Question: I'm having a problem with ServiceStack OrmLite for SQL Server in a Visual Studio 2013 C# project. My problem is that I'm trying to use the SqlExpression builder and it's not capturing my table schema and the generated SQL code is not correct. When I run the code, I get a System.Data.SqlClient.SqlException that says "Invalid object name 'ReportPages'."
I'm using the latest NuGet version of ServiceStack.OrmLite, which is version 4.0.24.
Let me start with the table setup. Note that I removed the foreign keys for convenience:
'''
-- Create the report pages table.
CREATE TABLE [MicroSite].[ReportPages](
[ReportPageID] [int] IDENTITY(1,1) NOT NULL,
<URL> NULL,
<URL> NULL,
[AccessLevel] [int] NOT NULL,
[AssignedEmployeeId] [int] NOT NULL,
[Disabled] [bit] NOT NULL,
[Deleted] [bit] NOT NULL,
[ReportSectionID] [int] NOT NULL,
[Index] [int] NOT NULL,
[Cover] [bit] NOT NULL,
CONSTRAINT [PK_dbo.ReportSections] PRIMARY KEY CLUSTERED
(
[ReportPageID] ASC
)WITH (PAD_INDEX = OFF, STATISTICS_NORECOMPUTE = OFF, IGNORE_DUP_KEY = OFF, ALLOW_ROW_LOCKS = ON, ALLOW_PAGE_LOCKS = ON) ON [PRIMARY]
) ON [PRIMARY]
GO
-- Create the report sections table.
CREATE TABLE [MicroSite].[ReportSections](
[ReportSectionID] [int] IDENTITY(1,1) NOT NULL,
<URL> NULL,
[ReportID] [int] NOT NULL,
CONSTRAINT [PK_dbo.ReportSectionGroups] PRIMARY KEY CLUSTERED
(
[ReportSectionID] ASC
)WITH (PAD_INDEX = OFF, STATISTICS_NORECOMPUTE = OFF, IGNORE_DUP_KEY = OFF, ALLOW_ROW_LOCKS = ON, ALLOW_PAGE_LOCKS = ON) ON [PRIMARY]
) ON [PRIMARY]
GO
-- Create the report editables table.
CREATE TABLE [MicroSite].[Editables](
[EditableID] [int] IDENTITY(1,1) NOT NULL,
[Index] [int] NOT NULL,
<URL> NULL,
<URL> NULL,
[Type] [int] NOT NULL,
[ReportPageID] [int] NOT NULL,
CONSTRAINT [PK_dbo.Editables] PRIMARY KEY CLUSTERED
(
[EditableID] ASC
)WITH (PAD_INDEX = OFF, STATISTICS_NORECOMPUTE = OFF, IGNORE_DUP_KEY = OFF, ALLOW_ROW_LOCKS = ON, ALLOW_PAGE_LOCKS = ON) ON [PRIMARY]
) ON [PRIMARY] TEXTIMAGE_ON [PRIMARY]
GO
'''
So my tables basically look like this:

Here are my POCOs:
'''
[Alias("ReportPages")]
[Schema("MicroSite")]
public partial class MicrositeReportPage : IHasId<int>
{
[Required]
public int AccessLevel { get; set; }
[Required]
public int AssignedEmployeeId { get; set; }
[Required]
public bool Cover { get; set; }
[Required]
public bool Deleted { get; set; }
[Required]
public bool Disabled { get; set; }
[Alias("ReportPageID")]
[AutoIncrement]
[PrimaryKey]
public int Id { get; set; }
[Required]
public int Index { get; set; }
public string Name { get; set; }
[Alias("ReportSectionID")]
[Required]
public int ReportSectionId { get; set; }
public string Template { get; set; }
}
[Alias("ReportSections")]
[Schema("MicroSite")]
public class MicrositeReportSection : IHasId<int>
{
[Alias("ReportSectionID")]
[AutoIncrement]
[PrimaryKey]
public int Id { get; set; }
public string Name { get; set; }
[Alias("ReportID")]
[Required]
public int ReportId { get; set; }
}
[Alias("Editables")]
[Schema("MicroSite")]
public partial class MicrositeEditable : IHasId<int>
{
public string Content { get; set; }
[Alias("EditableID")]
[AutoIncrement]
[PrimaryKey]
public int Id { get; set; }
[Required]
public int Index { get; set; }
[Alias("ReportPageID")]
[Required]
public int ReportPageId { get; set; }
public string Styles { get; set; }
[Alias("Type")]
[Required]
public int TypeId { get; set; }
}
'''
The actual SQL statement I want to generate is this:
'''
SELECT e.EditableID
, e.[Index]
, e.Content
, e.Styles
, e.Type
, e.ReportPageID
FROM
MicroSite.ReportSections AS rs
LEFT JOIN
MicroSite.ReportPages AS rp ON rp.ReportSectionID = rs.ReportSectionID AND rp.[Index] = 24
LEFT JOIN
MicroSite.Editables AS e ON e.ReportPageID = rp.ReportPageID
WHERE
rs.ReportID = 15
'''
Here is my C# code:
'''
var query = db.From<MicrositeReportSection>()
.LeftJoin<MicrositeReportSection, MicrositeReportPage>((section, page) => section.Id == page.ReportSectionId)
.LeftJoin<MicrositeReportPage, MicrositeEditable>((page, editable) => page.Id == editable.ReportPageId && page.Index == 24)
.Where<MicrositeReportSection>(section => section.ReportId == 15);
var sql = query.ToSelectStatement();
var result = db.Select<MicrositeEditable>(query)
'''
The generated SQL statement from the sql variable looks like this (I formatted it for readability):
'''
SELECT
"ReportSectionID",
"Name",
"ReportID"
FROM
"MicroSite"."ReportSections"
LEFT JOIN
"ReportPages" ON ("ReportSections"."ReportSectionID" = "ReportPages"."ReportSectionID")
LEFT JOIN "Editables"
ON (("ReportPages"."ReportPageID" = "Editables"."ReportPageID") AND ("ReportPages"."Index" = 24))
WHERE
("ReportSections"."ReportID" = 15)
'''
First, the left joins are missing the schema name, which makes the SQL statement incorrect. Second, what's going on in the select statement? Those aren't the columns from the MicrositeEditable table. Am I doing this correctly or is this an actual bug with OrmLite?
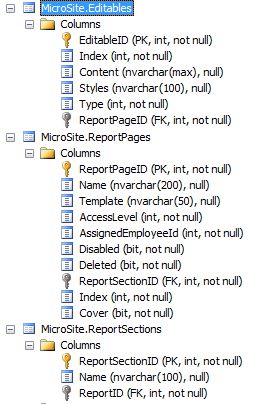
Answer: I submitted a ticket with the development team and this is now fixed in version 4.0.25.